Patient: sex F, age 69
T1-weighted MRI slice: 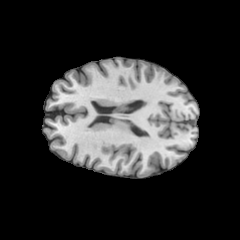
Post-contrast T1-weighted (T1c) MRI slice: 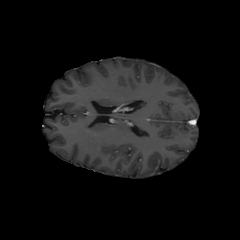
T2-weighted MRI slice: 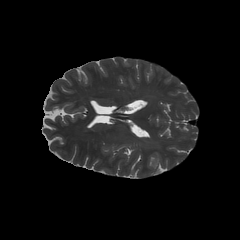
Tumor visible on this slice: no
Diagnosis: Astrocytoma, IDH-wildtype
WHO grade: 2